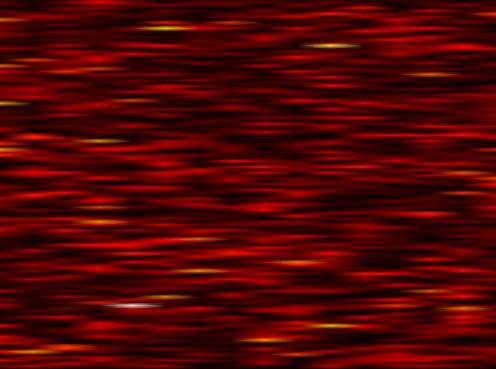
Label: UFMC